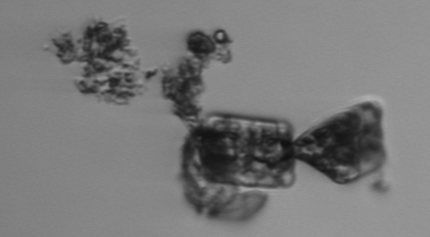
Label: Biddulphia